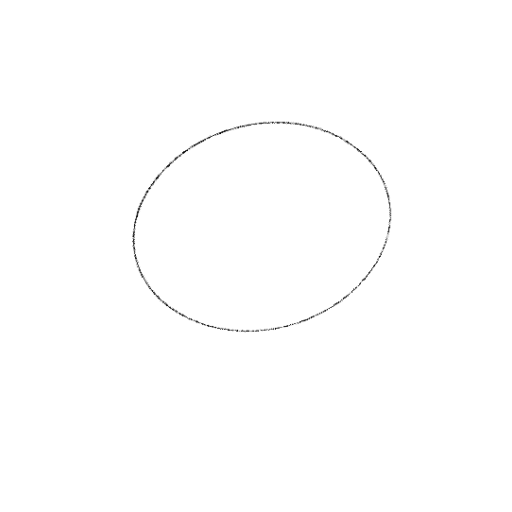
Crossing number: 0